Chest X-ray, PA view. Patient: 62 years old, sex F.
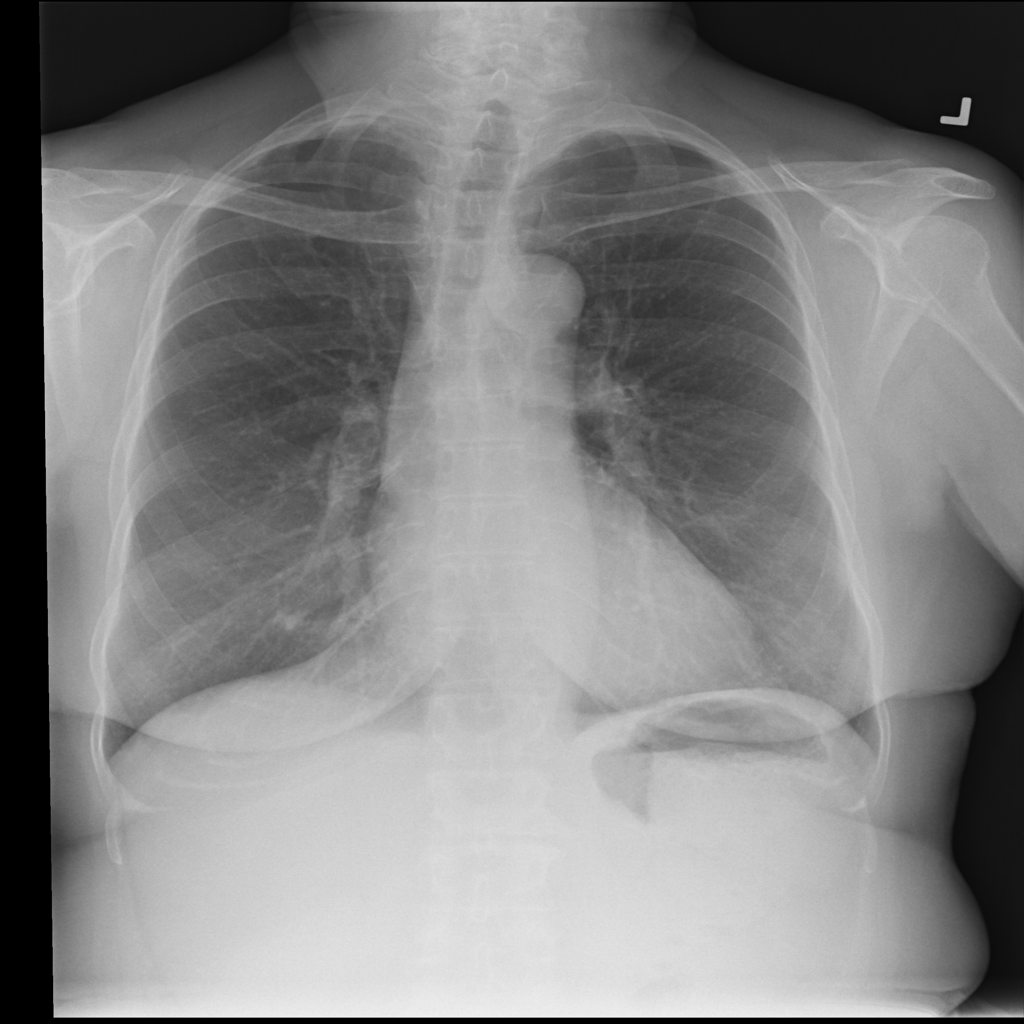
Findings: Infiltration